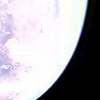
Label: sunburn